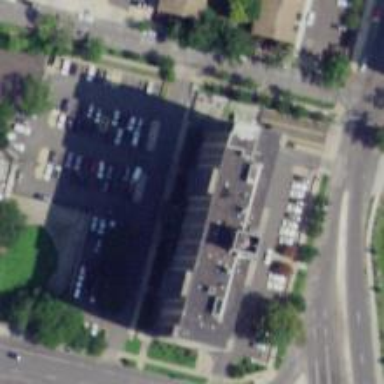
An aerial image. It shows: Pharmacy providing healthcare services.